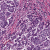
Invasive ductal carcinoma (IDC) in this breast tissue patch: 1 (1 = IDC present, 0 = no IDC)